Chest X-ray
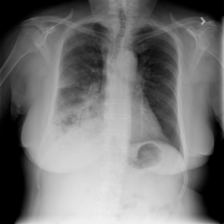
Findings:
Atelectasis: negative
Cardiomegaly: negative
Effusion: positive
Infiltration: positive
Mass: negative
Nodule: negative
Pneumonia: positive
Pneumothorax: negative
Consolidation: negative
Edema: negative
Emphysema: negative
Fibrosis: negative
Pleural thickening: negative
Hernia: negative